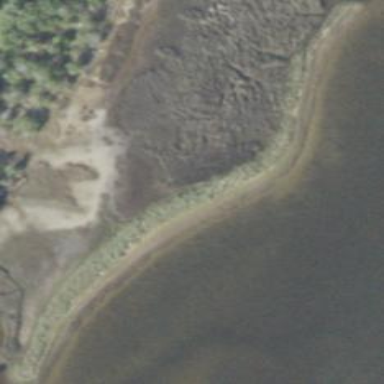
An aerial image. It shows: Natural area covered with sand.